Question: I'm trying to set up a script with SQL connection, and am running into the following error:
> 'ModuleNotFoundError: No module named 'pyodbc''
from the line:
'''
import pyodbc
'''
I'm using Python 3.9.2, Spyder version 4.2.3. Updated to latest Spyder version 5.0.1, no change.
Weirdly I have no trouble importing the module from the command line, it's only when I run it through Spyder that I get this issue.
Normally, from what I've read this would be a case of multiple environments, but I have yet to set up any environments so I only have one python installation.
I also have the 'site-packages' folder properly added to path, heck I've moved the 'pyodbc' files into their own directory and added THAT to the path.
I've copy and pasted the files into Spyder's packages directory too, but still didn't fix the issue.
The only thing I can think of is this:

which indicates that Spyder is using Python 3.7.9 as its interpreter rather than the version I actually have installed?
Any idea what the issue could be?
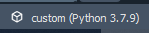
Answer: Thank you Ewran for your help.
When I changed the interpreter it gave me an error message to update my spyder-kernels which seems to have fixed the issue.
To summarize for others:
1). Make sure you have a path to C:\Users<User>\AppData\Local\Programs\Python\Python39\Lib\site-packages
2). Make sure you're installing the module to the correct environment
3). Make sure Spyder is using the correct interpreter, point it to the desired python.exe and update Spyder's kernels if needed.